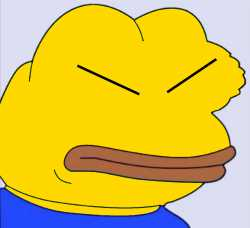
Label: 5_Pepe